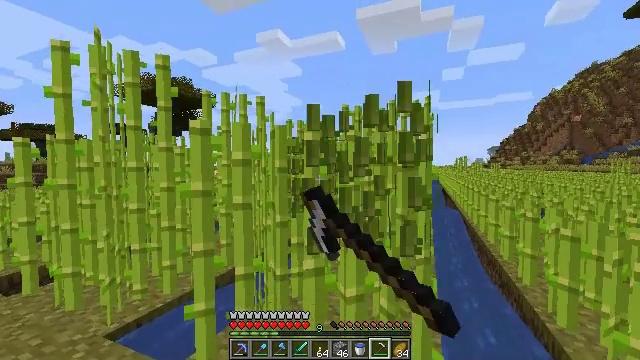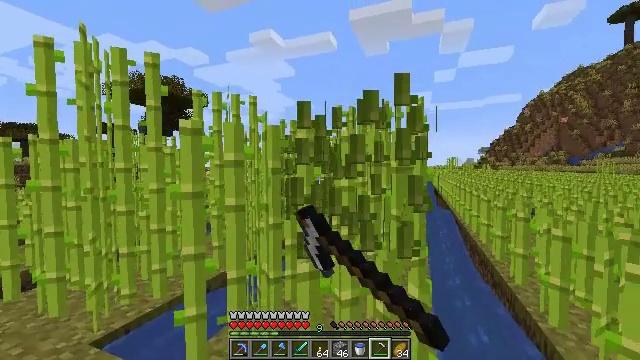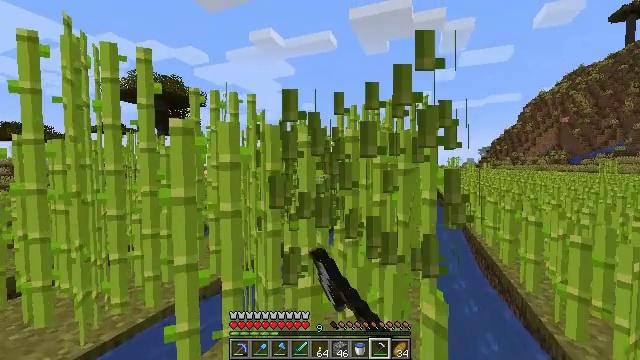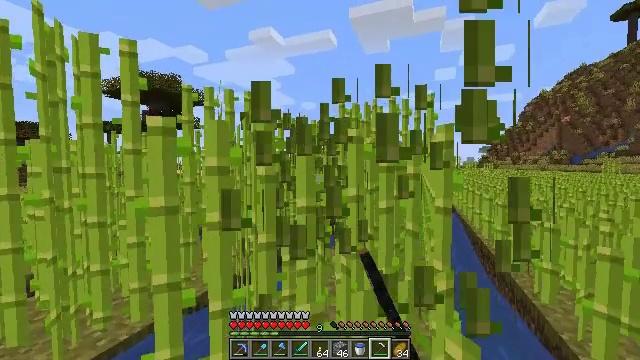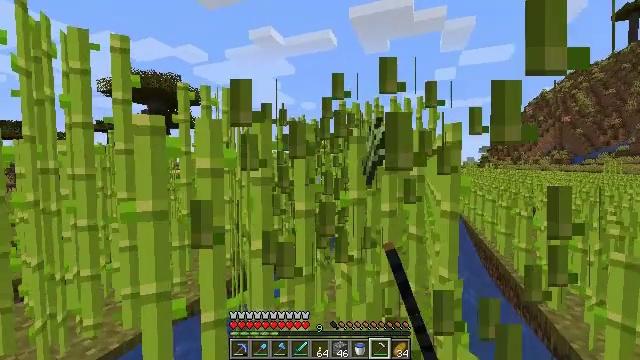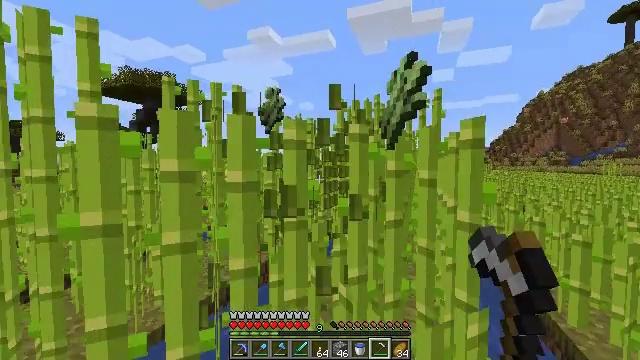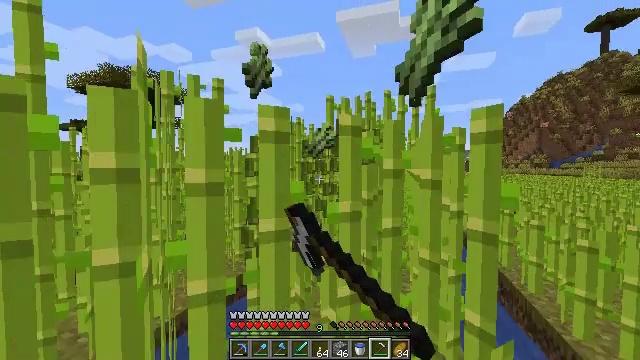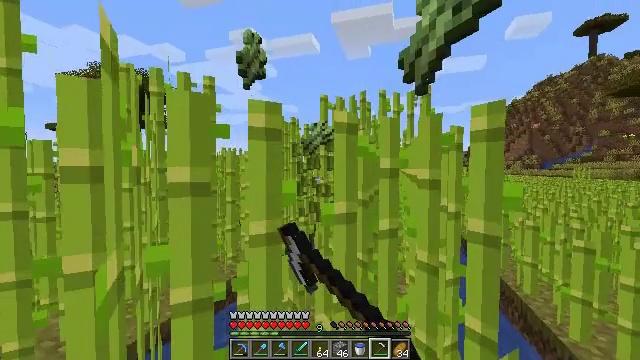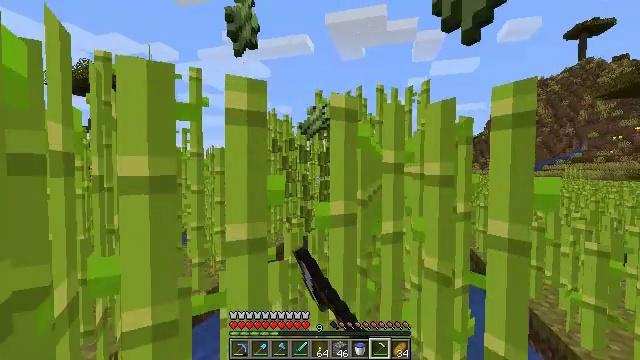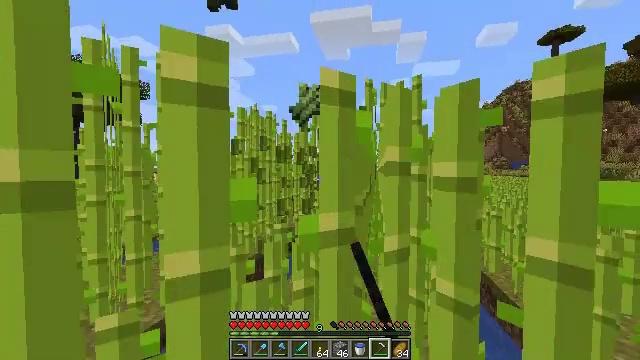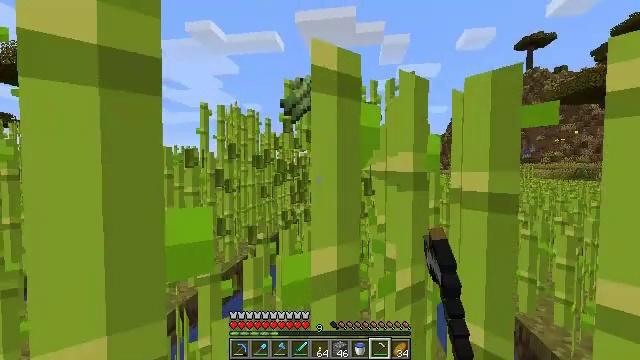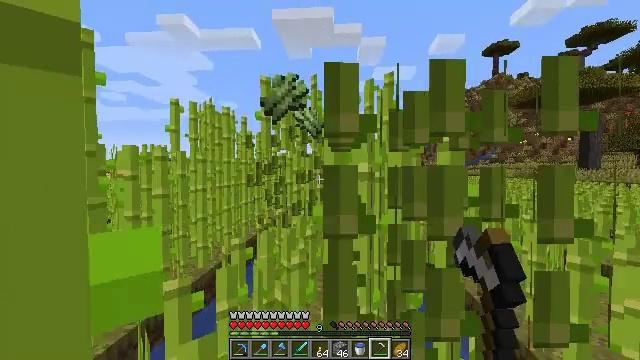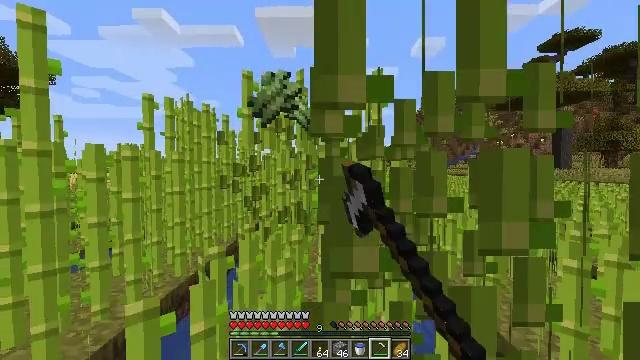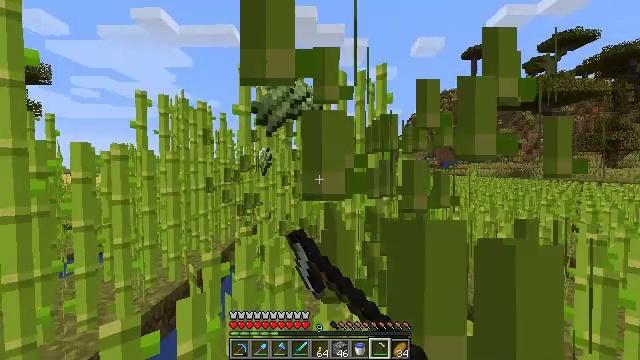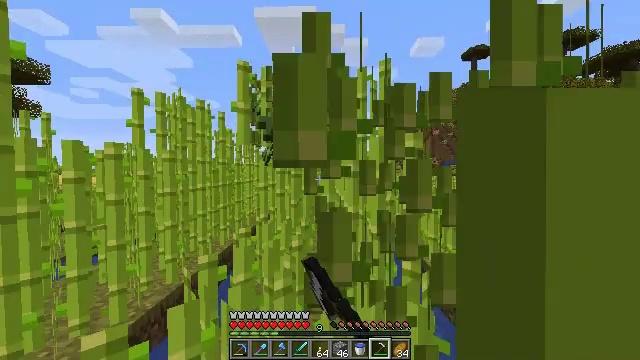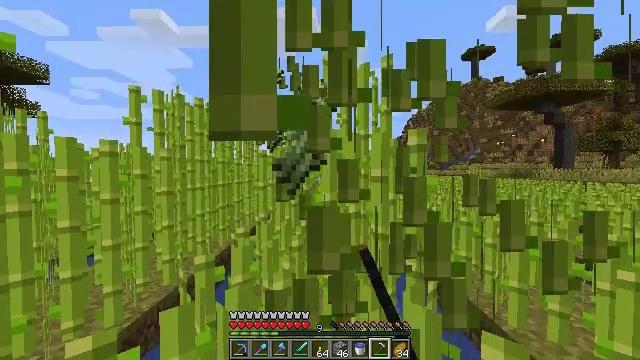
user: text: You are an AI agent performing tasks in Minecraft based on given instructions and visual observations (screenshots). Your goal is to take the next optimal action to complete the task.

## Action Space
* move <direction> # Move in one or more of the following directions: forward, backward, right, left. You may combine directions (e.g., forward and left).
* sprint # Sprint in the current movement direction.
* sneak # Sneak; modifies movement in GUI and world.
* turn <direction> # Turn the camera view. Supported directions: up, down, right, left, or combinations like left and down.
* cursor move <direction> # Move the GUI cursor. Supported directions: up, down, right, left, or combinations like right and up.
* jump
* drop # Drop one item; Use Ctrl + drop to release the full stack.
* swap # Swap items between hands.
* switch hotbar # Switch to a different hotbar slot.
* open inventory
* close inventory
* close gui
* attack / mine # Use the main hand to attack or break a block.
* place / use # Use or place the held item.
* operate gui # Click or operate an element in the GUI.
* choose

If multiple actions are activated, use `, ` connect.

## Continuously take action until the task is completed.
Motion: motion action
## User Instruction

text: Gather sugar cane for crafting.
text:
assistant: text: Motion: move forward, turn right, attack / mine
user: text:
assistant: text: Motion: move forward, attack / mine
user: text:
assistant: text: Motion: move forward, attack / mine
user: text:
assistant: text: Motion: move forward, attack / mine
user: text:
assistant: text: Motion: move forward, attack / mine
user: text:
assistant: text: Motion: move forward, turn right, attack / mine
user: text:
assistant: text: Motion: move forward, turn right, attack / mine
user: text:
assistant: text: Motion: move forward, turn right, attack / mine
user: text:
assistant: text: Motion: move forward, turn right, attack / mine
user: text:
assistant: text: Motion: move forward, turn right, attack / mine
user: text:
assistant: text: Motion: move forward, turn right, attack / mine
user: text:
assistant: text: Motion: move forward, turn right, attack / mine
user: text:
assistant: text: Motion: attack / mine
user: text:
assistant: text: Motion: attack / mine
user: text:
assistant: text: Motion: attack / mine
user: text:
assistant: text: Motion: attack / mine
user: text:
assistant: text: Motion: move forward, attack / mine
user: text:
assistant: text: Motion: move forward, attack / mine
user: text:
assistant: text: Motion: move forward, attack / mine
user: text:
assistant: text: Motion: move forward, attack / mine
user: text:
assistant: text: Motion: move forward, attack / mine
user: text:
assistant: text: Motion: move forward, attack / mine
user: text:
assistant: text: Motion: move forward, attack / mine
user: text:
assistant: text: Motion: move forward, turn right, attack / mine
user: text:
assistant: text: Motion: move forward and move right, turn right, attack / mine
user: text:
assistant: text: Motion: move forward and move right, attack / mine
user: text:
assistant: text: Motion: move forward, attack / mine
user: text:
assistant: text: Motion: move forward, turn left, attack / mine
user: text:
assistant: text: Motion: move forward, turn left, attack / mine
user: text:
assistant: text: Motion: move forward, turn left, attack / mine